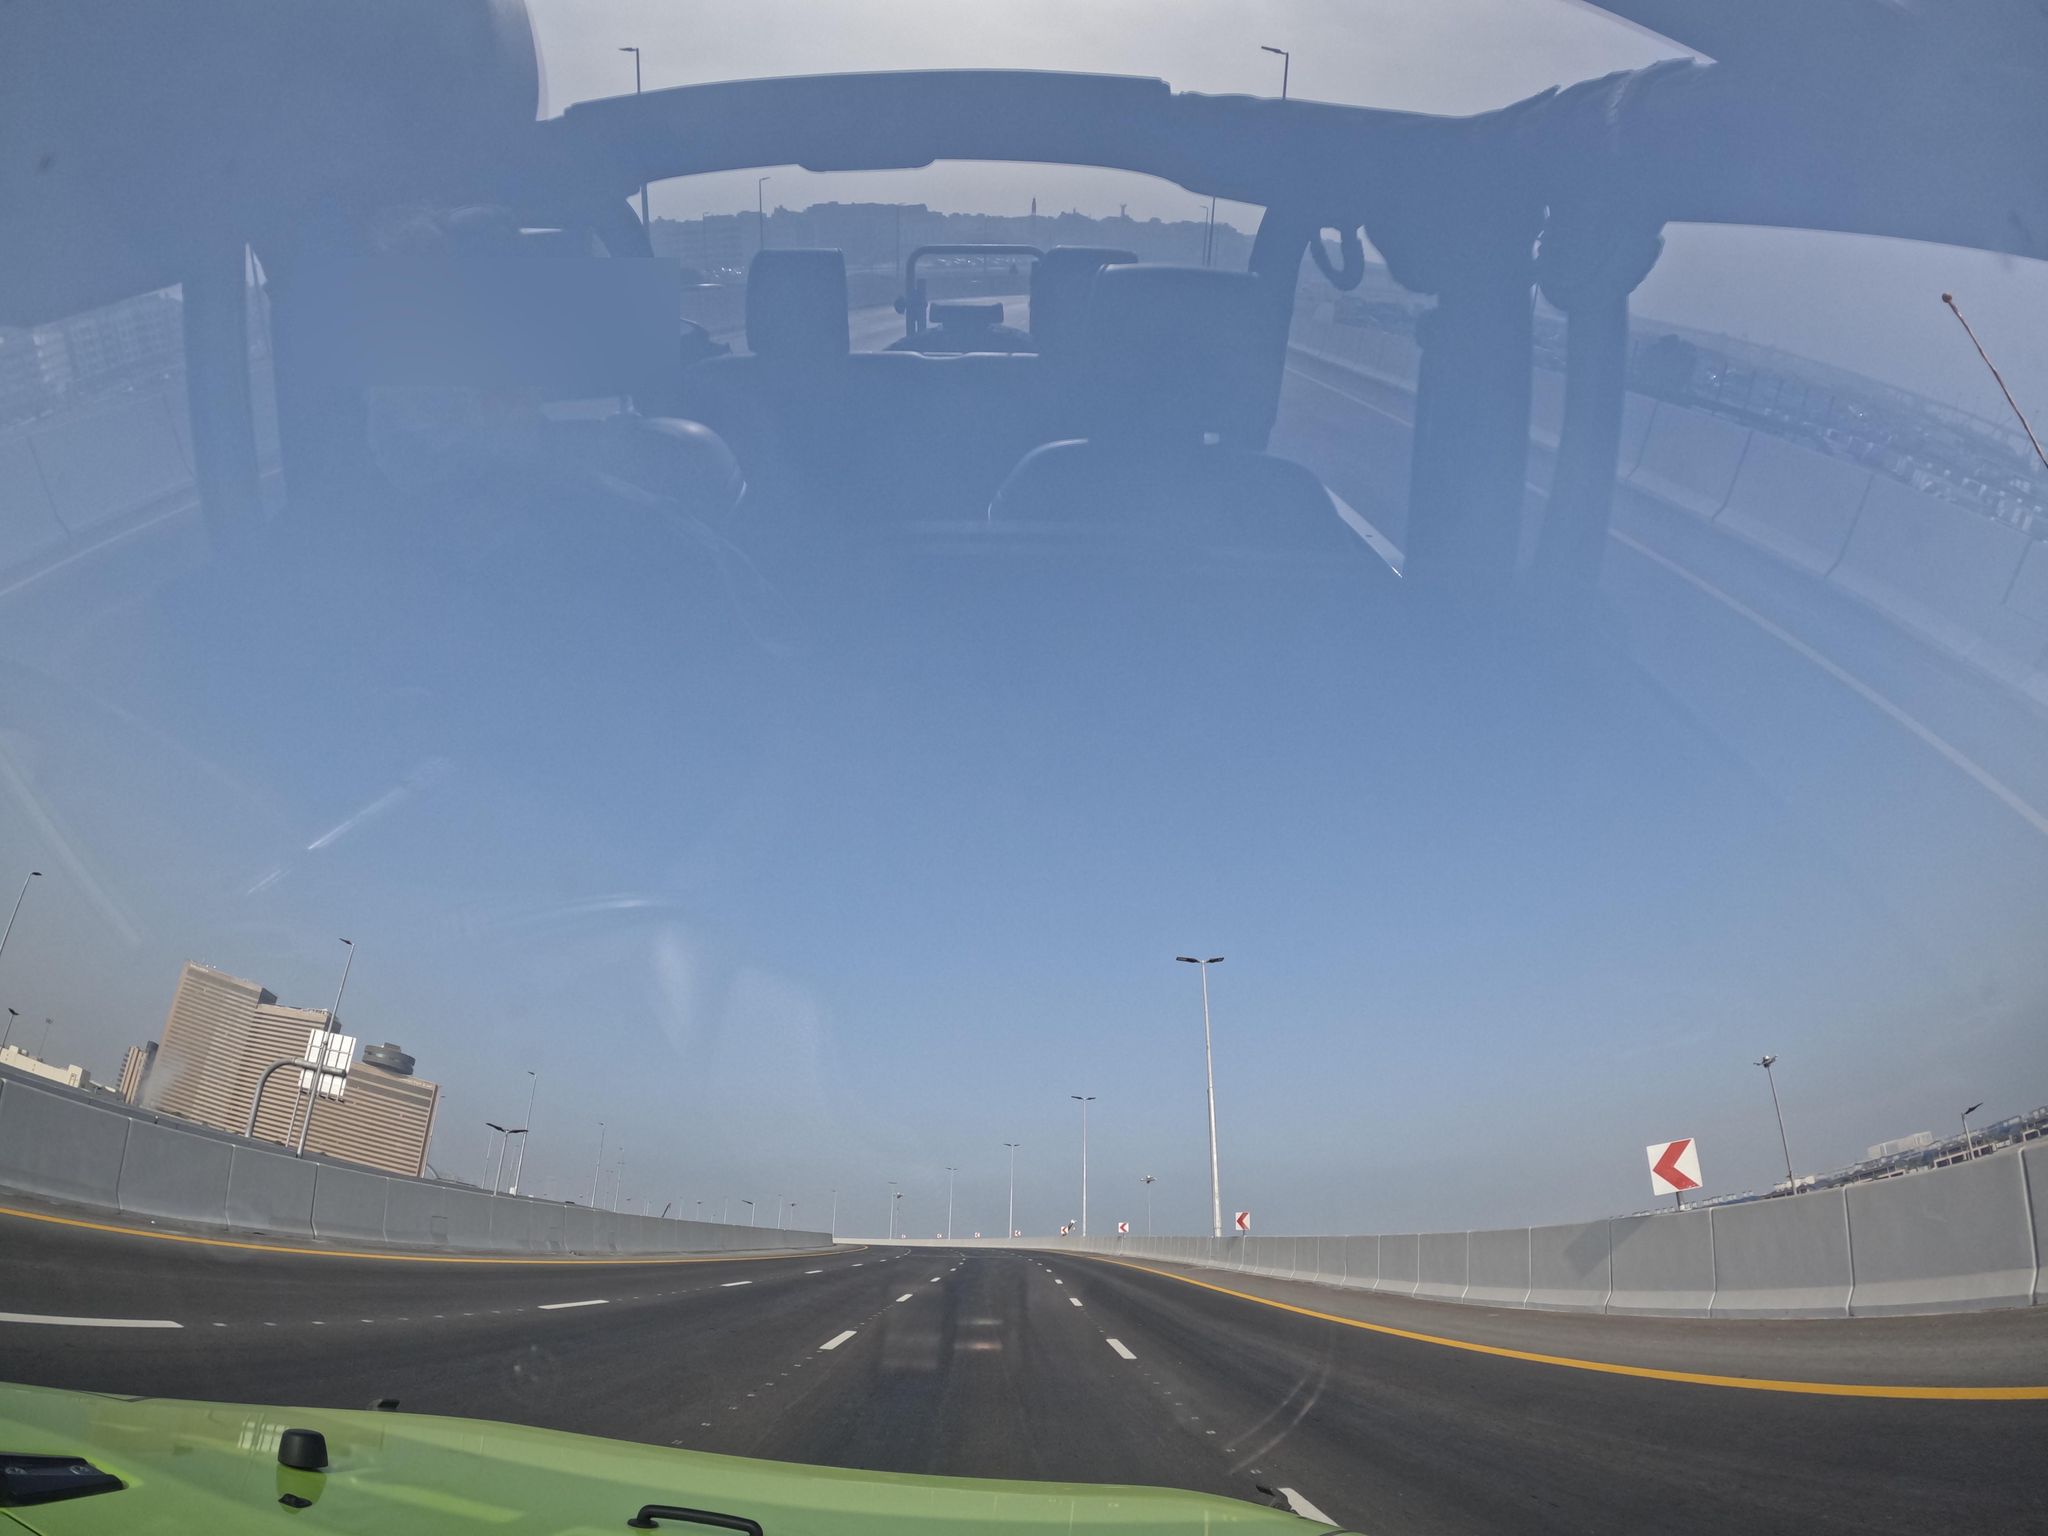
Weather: clear
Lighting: day
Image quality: good
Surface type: driving surface
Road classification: service, primary_link
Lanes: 2
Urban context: urban centre
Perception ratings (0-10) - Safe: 1.72, Lively: 0.8, Beautiful: 0.45, Boring: 6.96, Depressing: 3.01, Wealthy: 2.63